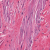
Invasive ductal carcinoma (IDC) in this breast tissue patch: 0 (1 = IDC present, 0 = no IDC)